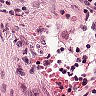
Metastatic tissue present: no